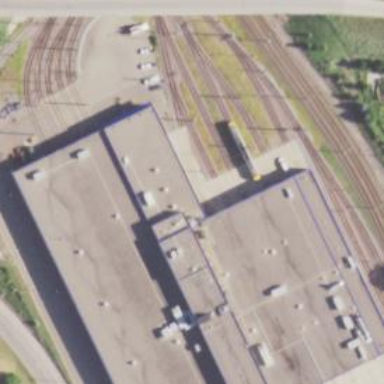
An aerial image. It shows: Light rail service yard with electrified contact lines. Building passage tunnel is also visible in the scene.